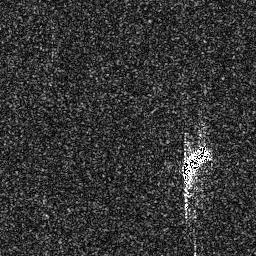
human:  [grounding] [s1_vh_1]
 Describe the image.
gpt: In the satellite image, there is  <ref>1 medium ship </ref> <box>[[69, 55, 82, 71, 0]]</box> located at right.